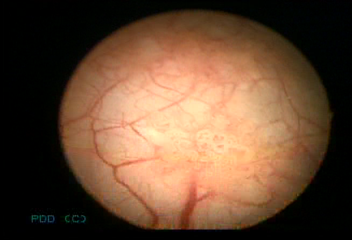
Modality: WLC
Class: Malignant
Subclass: LowGradePapillary
Lesion: L2
Stage: Ta
Morphology: Papillary
Bladder cancer association: Yes
Annotated structures: Tumor, Tumor